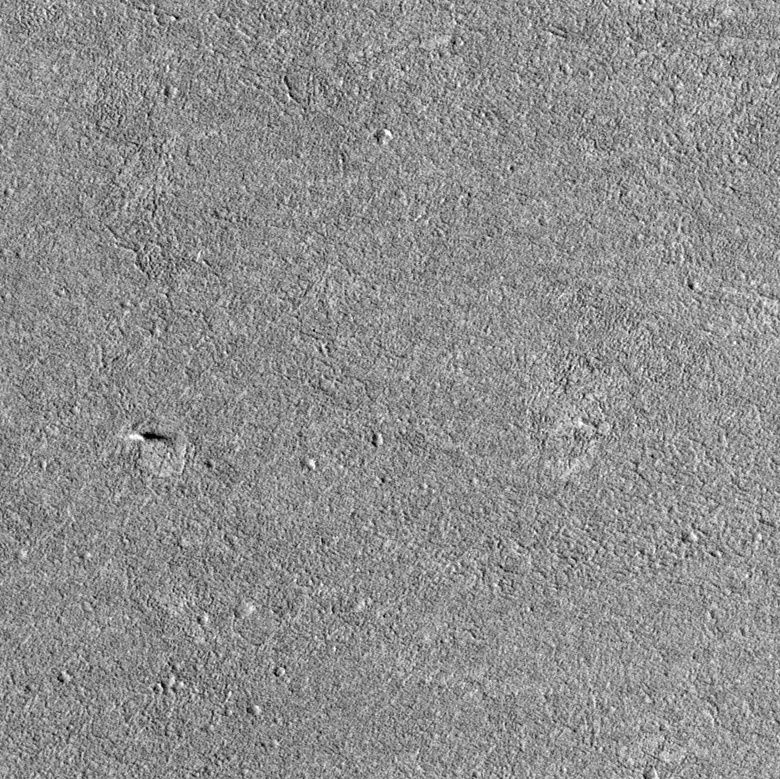
Label: dustdevil